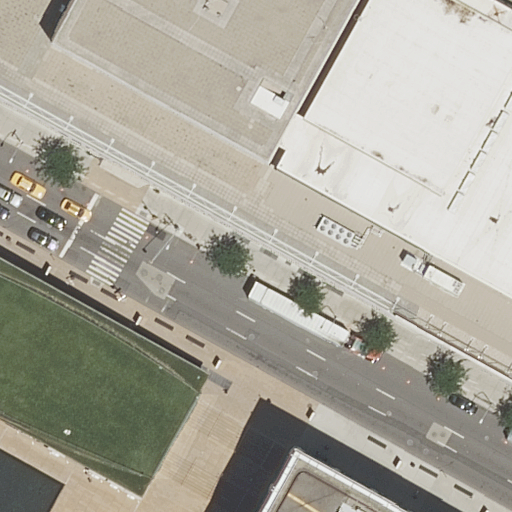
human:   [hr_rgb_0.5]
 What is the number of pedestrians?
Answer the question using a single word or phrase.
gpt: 1

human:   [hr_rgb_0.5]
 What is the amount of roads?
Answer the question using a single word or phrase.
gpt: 1

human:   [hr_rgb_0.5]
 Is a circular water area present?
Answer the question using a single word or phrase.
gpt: no

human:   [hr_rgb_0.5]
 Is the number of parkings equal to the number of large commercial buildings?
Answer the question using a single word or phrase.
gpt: no

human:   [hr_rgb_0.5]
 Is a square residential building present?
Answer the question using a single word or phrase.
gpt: no

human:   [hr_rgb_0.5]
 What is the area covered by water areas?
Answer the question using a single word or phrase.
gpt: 97m2

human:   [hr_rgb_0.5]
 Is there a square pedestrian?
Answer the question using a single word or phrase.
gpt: no

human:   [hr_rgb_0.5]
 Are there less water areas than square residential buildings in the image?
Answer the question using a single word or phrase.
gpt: no

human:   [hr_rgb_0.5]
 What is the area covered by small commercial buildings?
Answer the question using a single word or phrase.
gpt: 0m2

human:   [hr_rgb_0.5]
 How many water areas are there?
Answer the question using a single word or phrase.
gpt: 1

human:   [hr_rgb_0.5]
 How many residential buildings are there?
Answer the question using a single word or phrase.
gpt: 3

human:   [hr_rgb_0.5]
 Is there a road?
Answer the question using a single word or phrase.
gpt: yes

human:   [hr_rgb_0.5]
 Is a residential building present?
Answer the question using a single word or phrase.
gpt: yes

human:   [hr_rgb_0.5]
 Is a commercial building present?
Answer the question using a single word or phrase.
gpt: no

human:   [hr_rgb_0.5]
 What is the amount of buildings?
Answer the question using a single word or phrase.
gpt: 3

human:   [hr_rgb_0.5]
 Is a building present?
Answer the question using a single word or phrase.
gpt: yes

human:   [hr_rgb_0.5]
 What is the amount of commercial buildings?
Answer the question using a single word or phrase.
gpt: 0

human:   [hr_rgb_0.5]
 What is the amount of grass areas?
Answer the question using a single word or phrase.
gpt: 1

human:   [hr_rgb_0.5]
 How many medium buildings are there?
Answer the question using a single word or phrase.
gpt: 0

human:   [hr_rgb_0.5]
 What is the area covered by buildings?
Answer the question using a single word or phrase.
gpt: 10554m2

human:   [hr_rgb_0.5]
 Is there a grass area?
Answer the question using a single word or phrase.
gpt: yes

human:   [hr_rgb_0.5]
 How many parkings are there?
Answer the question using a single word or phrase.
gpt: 1

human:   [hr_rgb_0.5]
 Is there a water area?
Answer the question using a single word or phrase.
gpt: yes

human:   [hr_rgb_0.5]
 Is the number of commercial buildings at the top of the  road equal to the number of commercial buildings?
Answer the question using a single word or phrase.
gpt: yes

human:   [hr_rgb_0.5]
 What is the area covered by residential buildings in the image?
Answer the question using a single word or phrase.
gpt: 10554m2

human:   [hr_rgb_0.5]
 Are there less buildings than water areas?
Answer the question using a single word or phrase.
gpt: no

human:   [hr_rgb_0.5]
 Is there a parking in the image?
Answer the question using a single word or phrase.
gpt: yes

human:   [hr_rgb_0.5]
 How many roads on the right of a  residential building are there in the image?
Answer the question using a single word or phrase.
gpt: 1

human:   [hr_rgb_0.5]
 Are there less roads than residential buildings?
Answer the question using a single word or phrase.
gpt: yes

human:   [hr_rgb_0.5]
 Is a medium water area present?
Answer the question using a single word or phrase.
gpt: no

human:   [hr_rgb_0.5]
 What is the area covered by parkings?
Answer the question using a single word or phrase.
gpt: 6846m2

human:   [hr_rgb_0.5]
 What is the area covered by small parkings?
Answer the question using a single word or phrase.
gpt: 0m2

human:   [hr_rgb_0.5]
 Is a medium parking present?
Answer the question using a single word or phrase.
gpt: no

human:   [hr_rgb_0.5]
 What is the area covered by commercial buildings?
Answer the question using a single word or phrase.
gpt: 0m2

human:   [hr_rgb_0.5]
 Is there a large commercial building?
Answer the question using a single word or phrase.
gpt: no

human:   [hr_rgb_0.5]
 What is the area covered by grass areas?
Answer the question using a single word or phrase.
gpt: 1109m2

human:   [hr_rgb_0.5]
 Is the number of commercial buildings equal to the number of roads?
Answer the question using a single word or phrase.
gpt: no

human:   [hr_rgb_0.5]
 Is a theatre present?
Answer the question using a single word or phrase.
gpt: yes

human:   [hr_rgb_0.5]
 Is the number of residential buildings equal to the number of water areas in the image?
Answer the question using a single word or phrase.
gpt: no

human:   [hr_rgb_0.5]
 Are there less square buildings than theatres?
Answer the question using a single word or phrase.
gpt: yes

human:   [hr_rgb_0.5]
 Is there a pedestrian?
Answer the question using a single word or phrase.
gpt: yes

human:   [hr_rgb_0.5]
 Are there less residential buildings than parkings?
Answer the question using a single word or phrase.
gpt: no

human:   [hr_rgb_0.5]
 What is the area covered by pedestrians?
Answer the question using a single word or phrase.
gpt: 348m2

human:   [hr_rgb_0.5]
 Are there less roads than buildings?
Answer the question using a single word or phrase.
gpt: yes

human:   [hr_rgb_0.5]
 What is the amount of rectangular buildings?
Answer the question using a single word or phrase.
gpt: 1

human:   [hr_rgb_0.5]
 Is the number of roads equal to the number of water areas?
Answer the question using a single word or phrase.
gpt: yes

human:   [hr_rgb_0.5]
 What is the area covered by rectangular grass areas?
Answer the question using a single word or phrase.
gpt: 1109m2

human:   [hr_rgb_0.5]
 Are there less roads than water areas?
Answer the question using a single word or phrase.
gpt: no

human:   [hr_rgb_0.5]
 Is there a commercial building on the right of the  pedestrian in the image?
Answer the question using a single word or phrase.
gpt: no

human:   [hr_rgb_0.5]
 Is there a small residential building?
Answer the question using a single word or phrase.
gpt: no

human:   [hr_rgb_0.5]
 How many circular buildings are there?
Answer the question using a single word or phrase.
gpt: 0

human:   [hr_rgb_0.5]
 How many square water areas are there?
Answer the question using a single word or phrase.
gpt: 0

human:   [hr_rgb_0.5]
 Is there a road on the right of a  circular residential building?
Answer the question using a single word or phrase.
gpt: no

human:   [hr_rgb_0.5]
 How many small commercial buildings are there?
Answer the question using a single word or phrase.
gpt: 0

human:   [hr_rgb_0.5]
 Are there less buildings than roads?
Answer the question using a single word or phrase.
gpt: no

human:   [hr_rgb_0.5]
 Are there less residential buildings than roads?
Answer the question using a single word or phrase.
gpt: no

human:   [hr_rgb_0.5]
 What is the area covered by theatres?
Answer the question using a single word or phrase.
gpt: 6983m2

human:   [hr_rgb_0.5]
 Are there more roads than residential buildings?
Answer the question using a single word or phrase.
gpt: no

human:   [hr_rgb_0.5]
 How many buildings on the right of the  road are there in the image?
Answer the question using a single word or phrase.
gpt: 1

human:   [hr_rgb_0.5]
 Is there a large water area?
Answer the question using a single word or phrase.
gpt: no

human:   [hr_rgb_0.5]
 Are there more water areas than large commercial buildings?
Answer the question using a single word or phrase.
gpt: yes

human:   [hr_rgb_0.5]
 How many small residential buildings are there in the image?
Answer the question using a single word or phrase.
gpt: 0

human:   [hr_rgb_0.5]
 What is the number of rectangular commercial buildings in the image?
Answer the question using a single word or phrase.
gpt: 0

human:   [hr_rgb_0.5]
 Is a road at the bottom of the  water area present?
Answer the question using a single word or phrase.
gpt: no